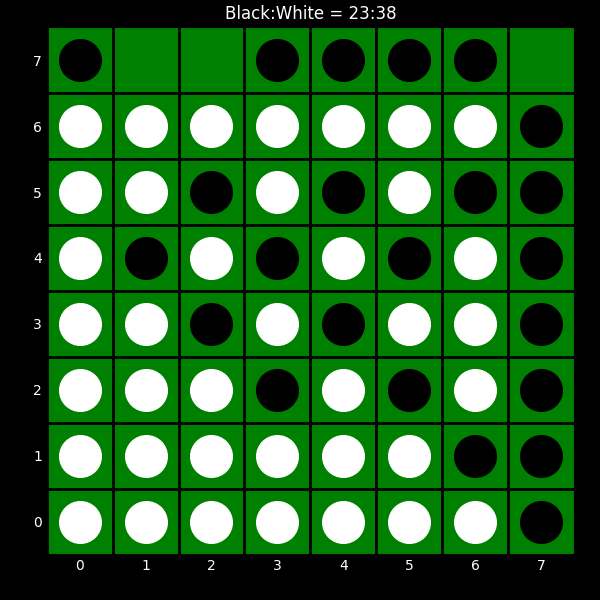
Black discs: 23
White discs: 38